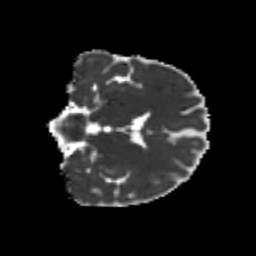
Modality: MD
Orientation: coronal
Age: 23
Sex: male
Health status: healthy
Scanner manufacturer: philips
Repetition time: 7.391 s
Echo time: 0.08599 s